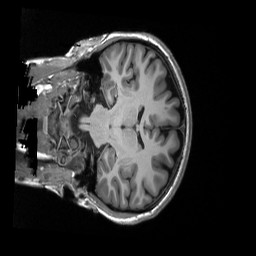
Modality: T1w
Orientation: coronal
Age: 23